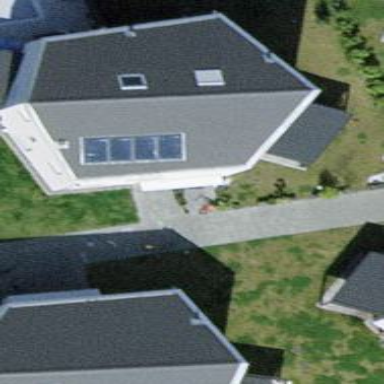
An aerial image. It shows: Semi-detached house.